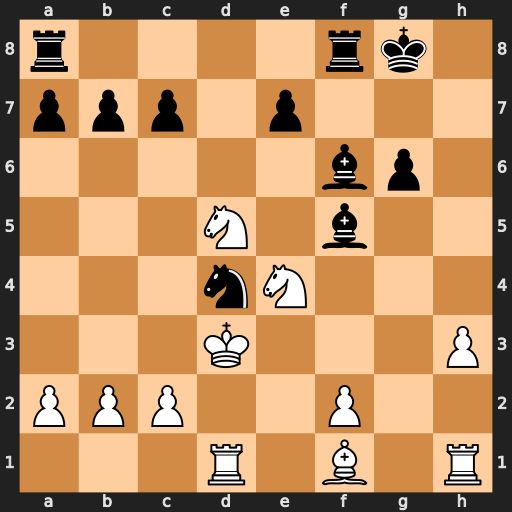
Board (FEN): r4rk1/ppp1p3/5bp1/3N1b2/3nN3/3K3P/PPP2P2/3R1B1R
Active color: w
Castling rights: -
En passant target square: -
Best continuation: Nxf6+ exf6 Kxd4 Rad8+ Ke3 Rxd1 Bc4+ Kg7 Rxd1